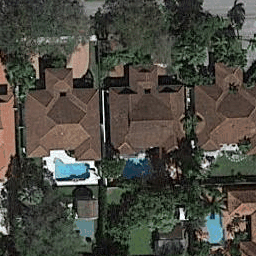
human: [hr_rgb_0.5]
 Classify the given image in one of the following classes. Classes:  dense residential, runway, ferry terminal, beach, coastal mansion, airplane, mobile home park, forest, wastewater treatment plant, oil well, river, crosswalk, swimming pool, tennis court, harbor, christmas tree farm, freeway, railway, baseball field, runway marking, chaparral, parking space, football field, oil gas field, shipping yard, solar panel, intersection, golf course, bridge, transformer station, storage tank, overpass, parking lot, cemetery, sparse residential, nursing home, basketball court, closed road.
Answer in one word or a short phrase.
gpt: coastal mansion